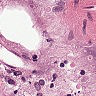
Metastatic tissue present: yes